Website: slack
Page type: payment
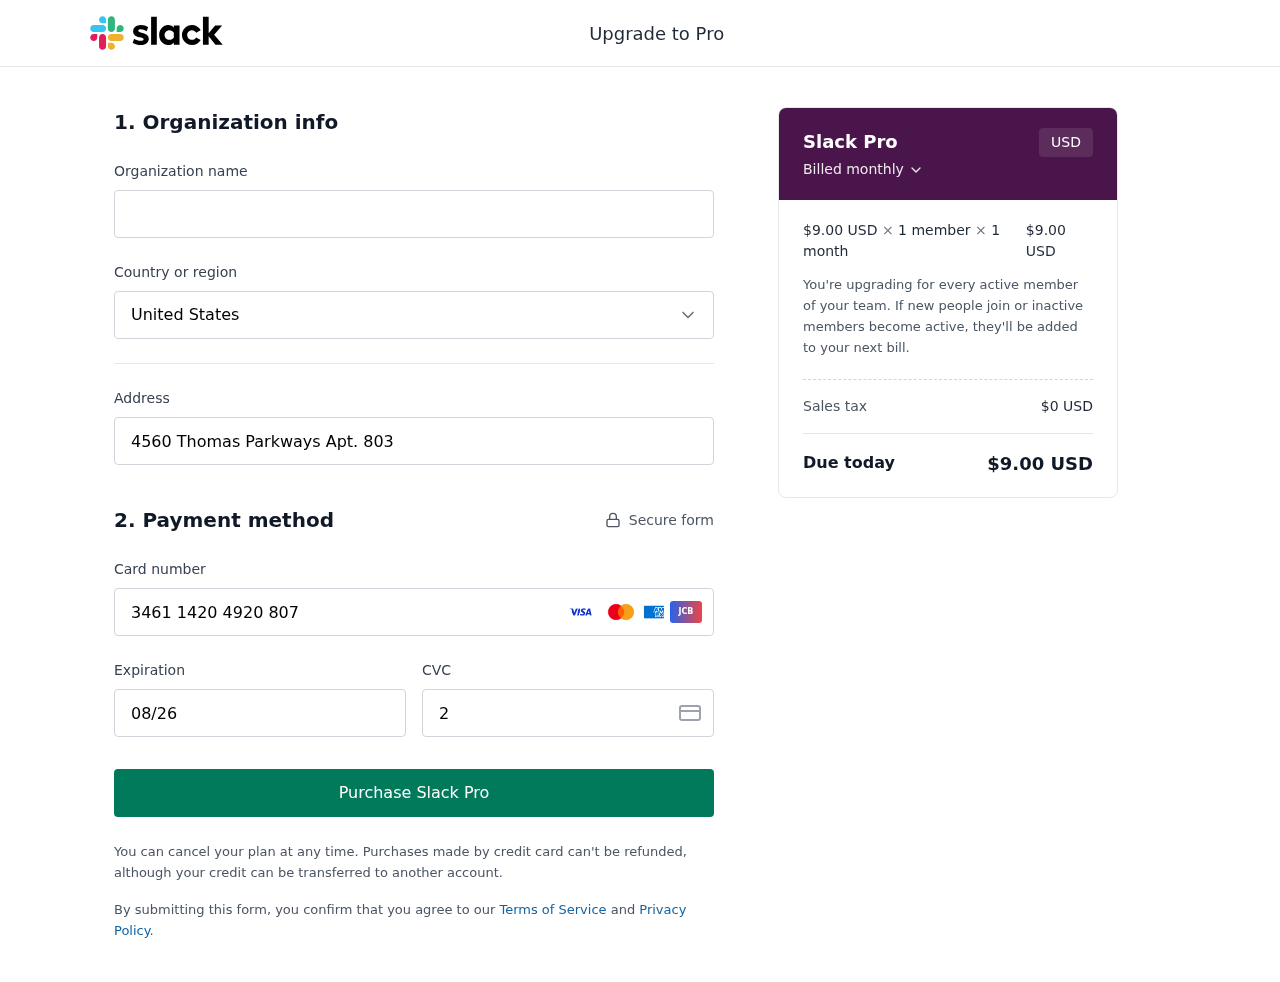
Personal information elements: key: PII_CARD_CVV
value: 2850
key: PII_CARD_EXPIRY
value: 08/26
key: PII_CARD_NUMBER
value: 3461 1420 4920 807
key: PII_COUNTRY
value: United States
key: PII_STREET
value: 4560 Thomas Parkways Apt. 803
Product elements: key: PRODUCT1_PRICE
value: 9
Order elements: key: ORDER_SUBTOTAL
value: $9.00 USD
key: ORDER_TAX
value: $0 USD
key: ORDER_TOTAL
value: $9.00 USD